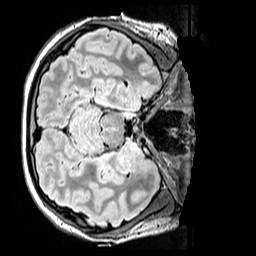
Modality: FLAIR
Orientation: axial
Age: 13
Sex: female
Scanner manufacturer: siemens
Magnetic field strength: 3 T
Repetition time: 5 s
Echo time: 0.388 s